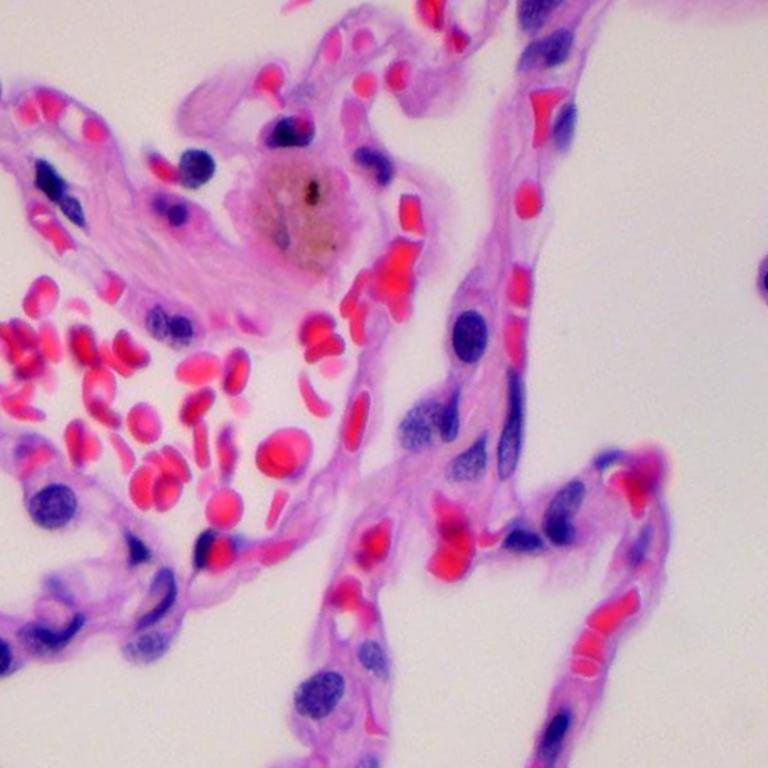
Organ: lung
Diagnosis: benign